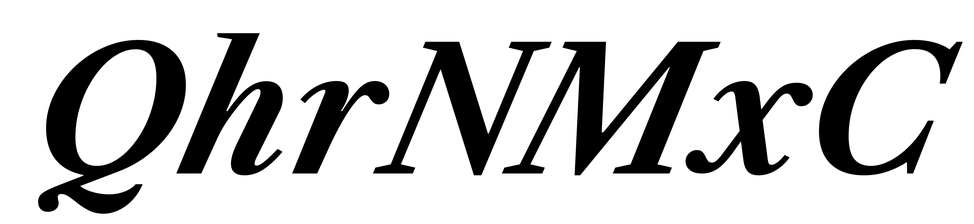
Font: LibreCaslonText-Italic_Bold_Italic